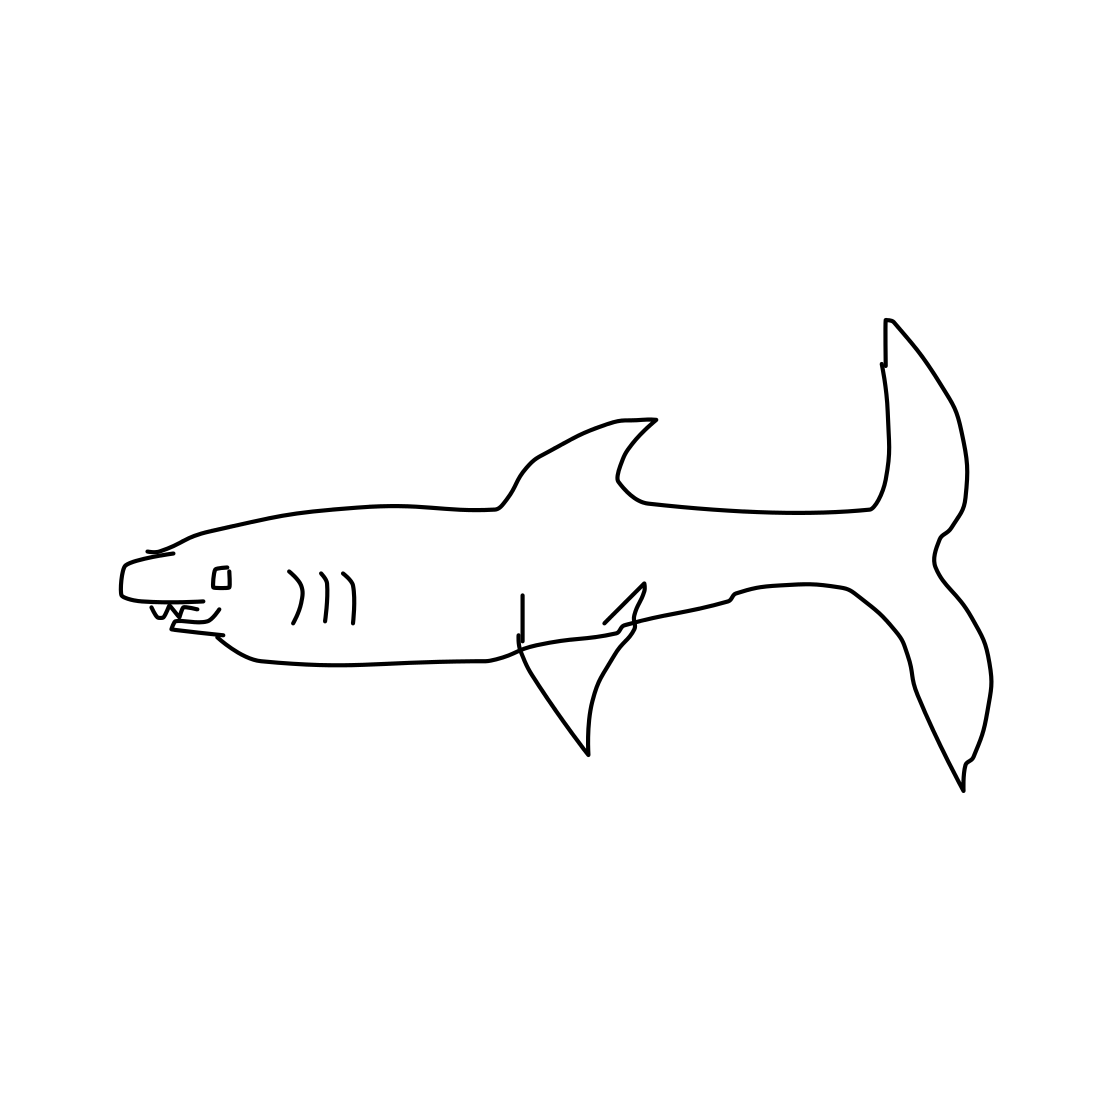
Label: shark